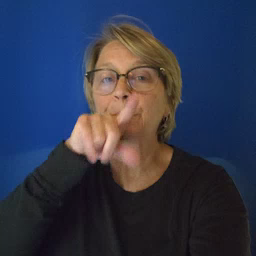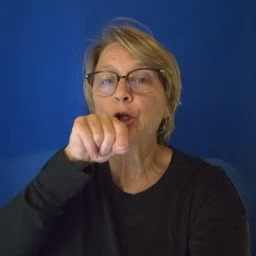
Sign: bird